Field crop: tomato
Growth stage: 1
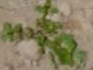
Species: portulaca